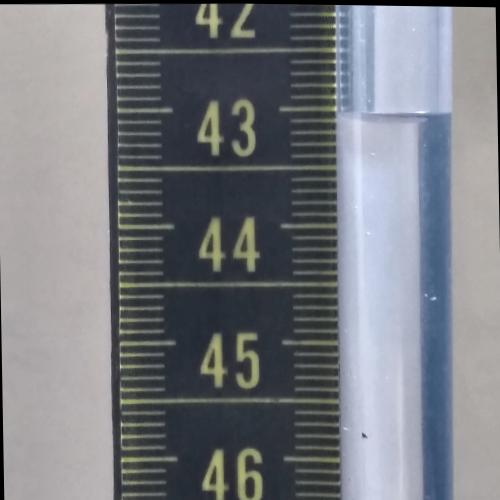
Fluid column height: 43.0 cm